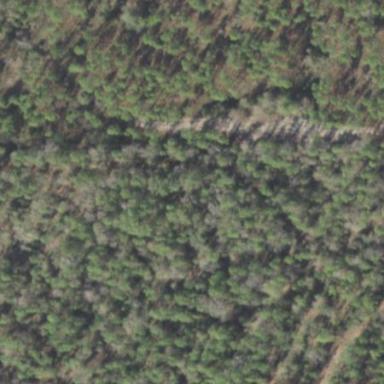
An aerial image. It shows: Mixed leaf woodland.